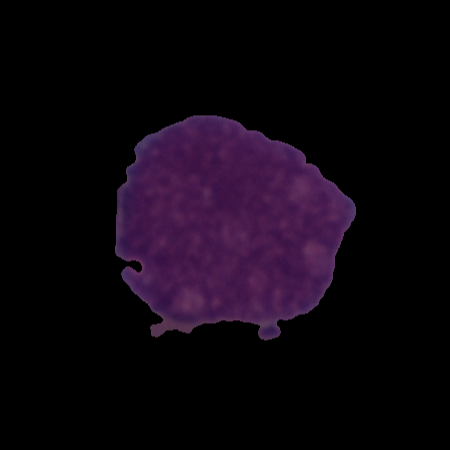
Label: cancer